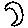
Label: moon